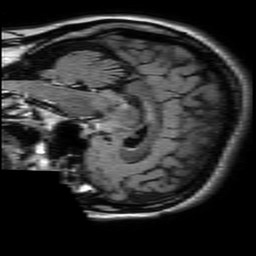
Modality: FLAIR
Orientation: sagittal
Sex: female
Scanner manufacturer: philips
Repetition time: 11 s
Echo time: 0.125 s